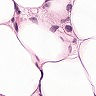
Metastatic tissue present: yes